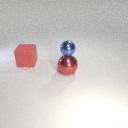
large red metal sphere to the right of large red rubber cube